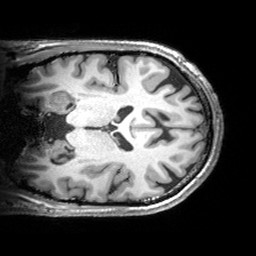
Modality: T1w
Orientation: coronal
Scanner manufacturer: siemens
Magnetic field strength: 3 T
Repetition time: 2.53 s
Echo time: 0.00299 s